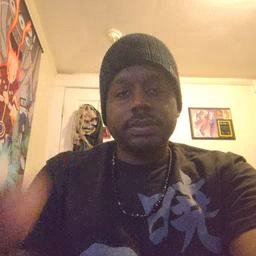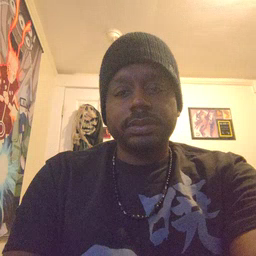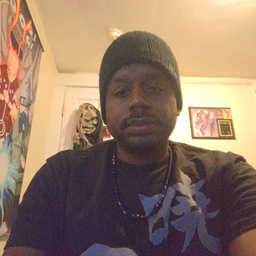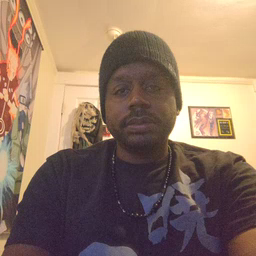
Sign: because